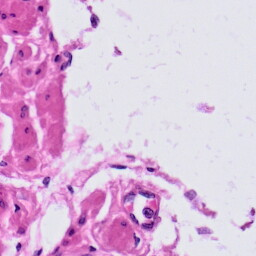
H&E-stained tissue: Prostate